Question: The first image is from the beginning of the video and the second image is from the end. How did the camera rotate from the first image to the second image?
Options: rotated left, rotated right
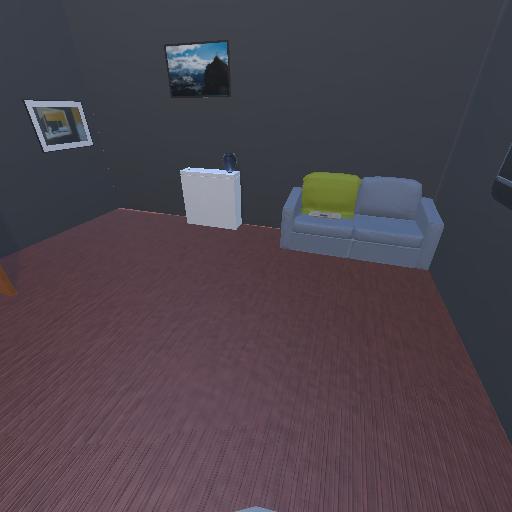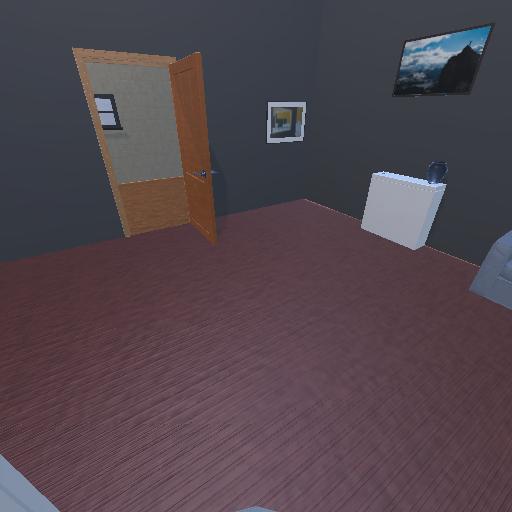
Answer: rotated left